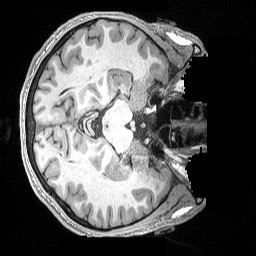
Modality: T1w
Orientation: axial
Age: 25
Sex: male
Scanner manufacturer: siemens
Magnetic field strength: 3 T
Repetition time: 2.17 s
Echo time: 0.00169 s